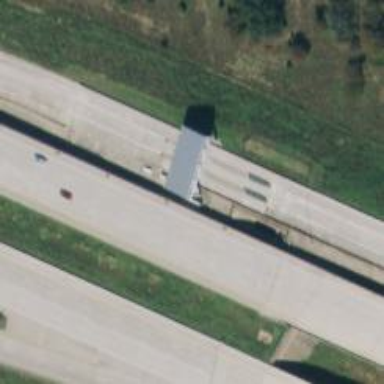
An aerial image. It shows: Toll gantry on the road.